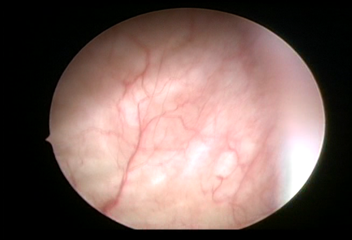
Modality: WLC
Class: Normal mucosa
Bladder cancer association: No